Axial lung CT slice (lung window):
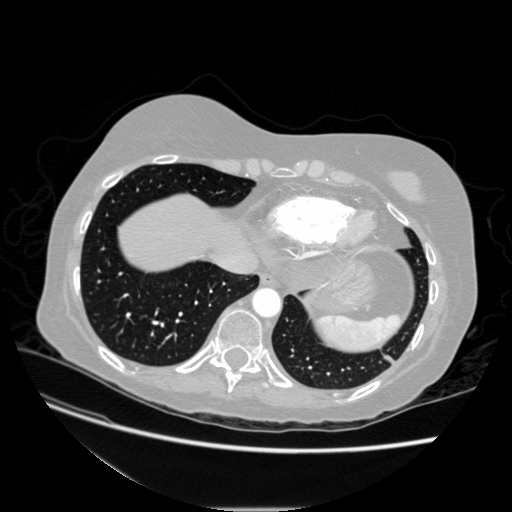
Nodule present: no